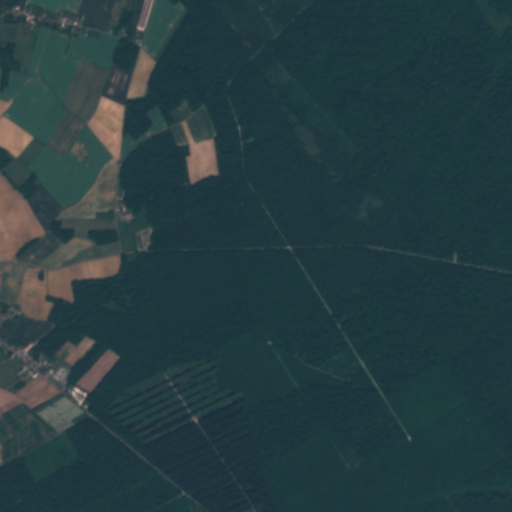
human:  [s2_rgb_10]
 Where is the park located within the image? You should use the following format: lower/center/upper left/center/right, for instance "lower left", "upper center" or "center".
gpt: The park is located in the lower left of the image.
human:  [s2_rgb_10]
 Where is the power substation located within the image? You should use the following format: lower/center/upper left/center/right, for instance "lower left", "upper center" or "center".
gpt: The power substation is located in the upper left of the image.
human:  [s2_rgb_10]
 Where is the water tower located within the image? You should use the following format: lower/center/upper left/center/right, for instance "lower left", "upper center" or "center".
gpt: The water tower is located in the center left of the image.
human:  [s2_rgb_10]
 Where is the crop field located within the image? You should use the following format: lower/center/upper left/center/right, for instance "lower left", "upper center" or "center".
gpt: There is no crop field in the image.